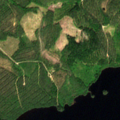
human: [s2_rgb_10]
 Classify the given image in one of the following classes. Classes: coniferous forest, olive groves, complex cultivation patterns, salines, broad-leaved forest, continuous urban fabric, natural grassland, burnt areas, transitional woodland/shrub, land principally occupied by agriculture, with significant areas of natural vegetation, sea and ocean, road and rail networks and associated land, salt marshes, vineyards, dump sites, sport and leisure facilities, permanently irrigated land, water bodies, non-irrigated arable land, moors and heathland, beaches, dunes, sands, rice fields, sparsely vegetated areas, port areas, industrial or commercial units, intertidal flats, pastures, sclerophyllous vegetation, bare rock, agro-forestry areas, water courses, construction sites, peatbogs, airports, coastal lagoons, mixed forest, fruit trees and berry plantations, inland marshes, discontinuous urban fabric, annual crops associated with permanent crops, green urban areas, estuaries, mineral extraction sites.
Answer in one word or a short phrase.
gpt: coniferous forest, transitional woodland/shrub, water bodies